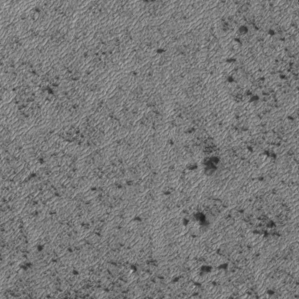
Label: frost